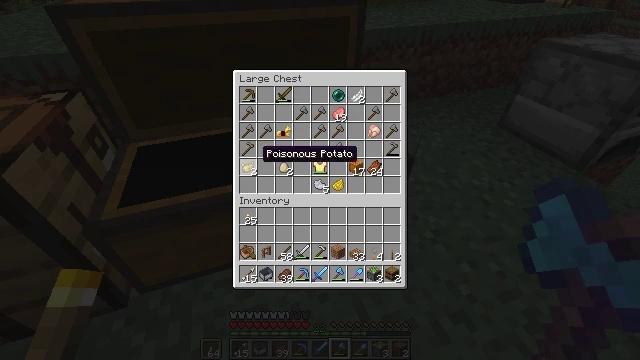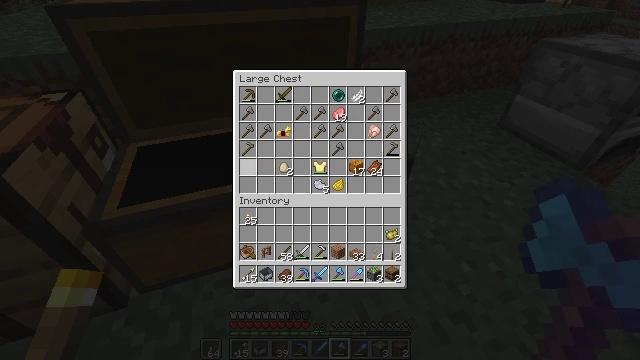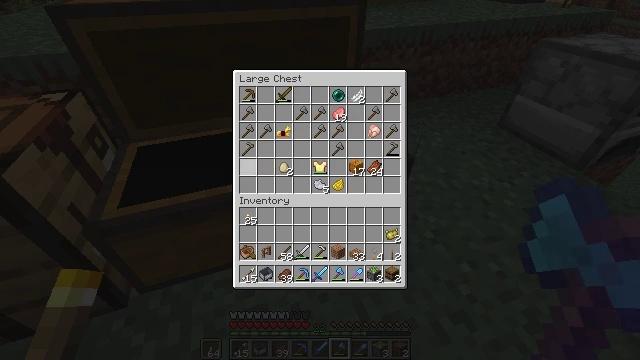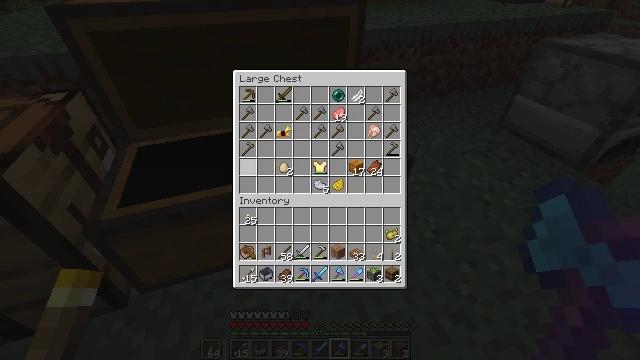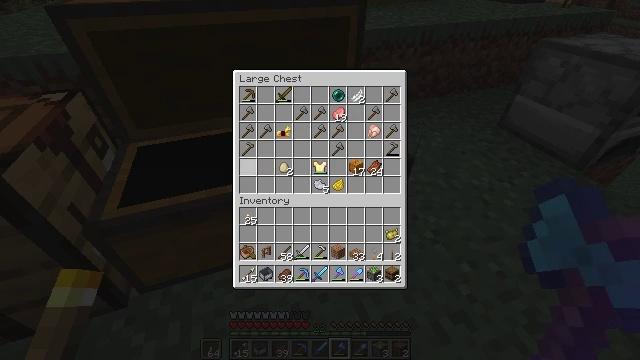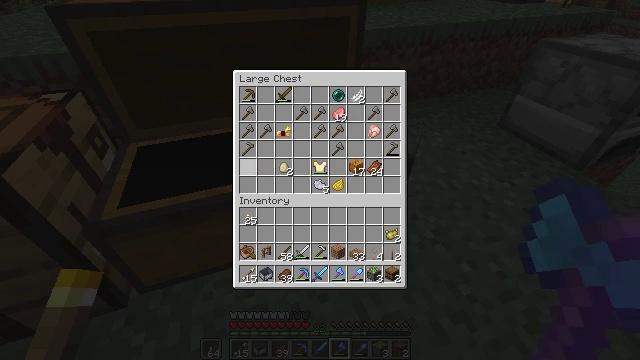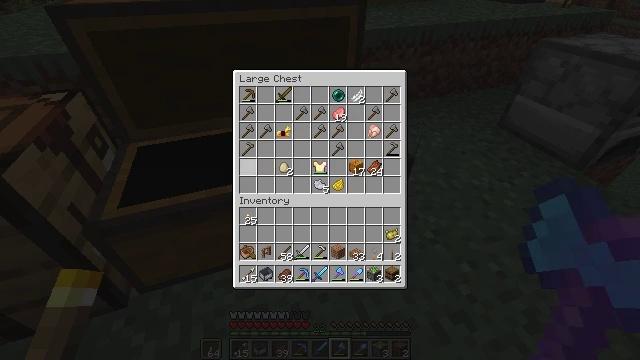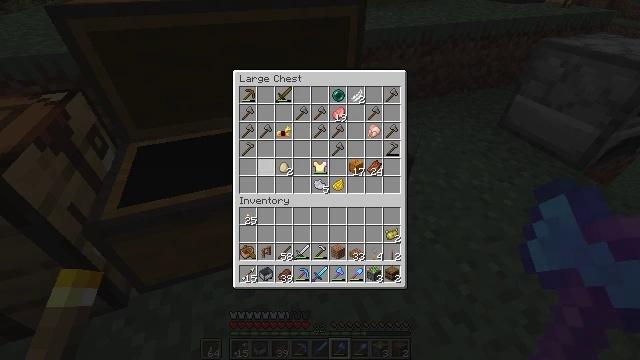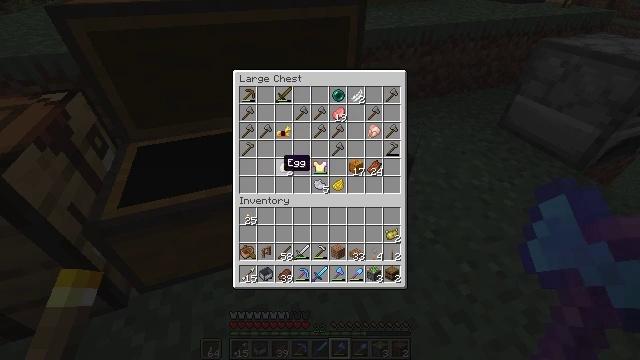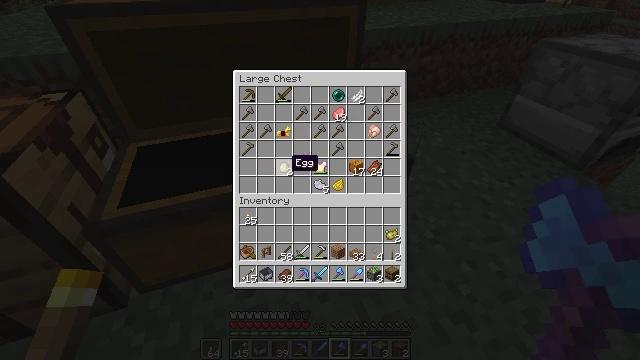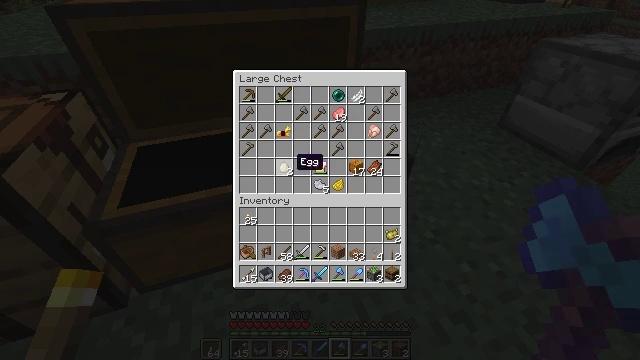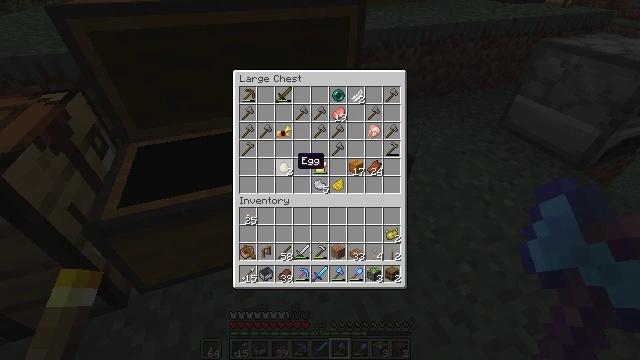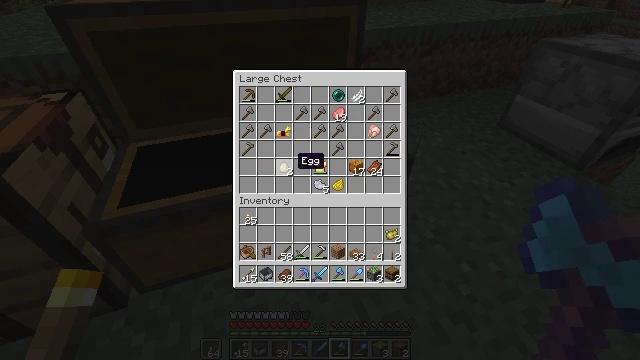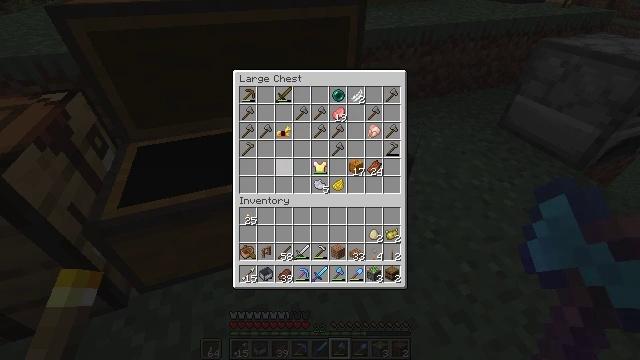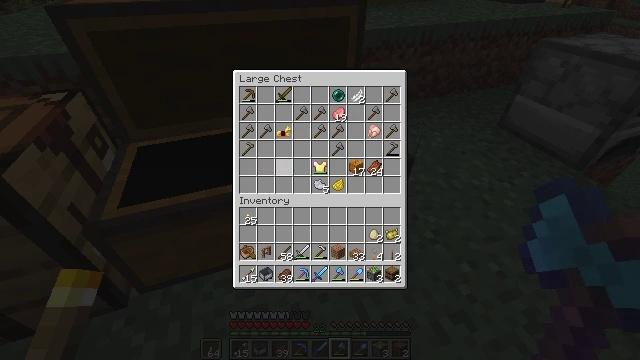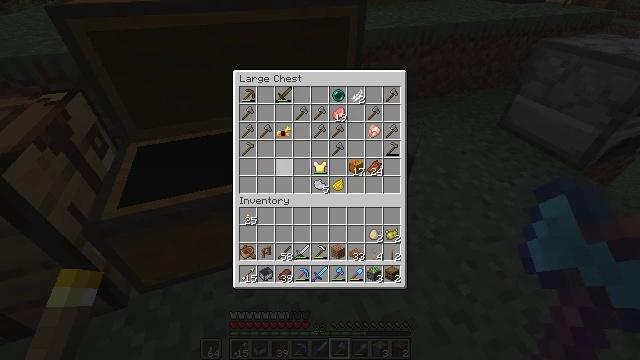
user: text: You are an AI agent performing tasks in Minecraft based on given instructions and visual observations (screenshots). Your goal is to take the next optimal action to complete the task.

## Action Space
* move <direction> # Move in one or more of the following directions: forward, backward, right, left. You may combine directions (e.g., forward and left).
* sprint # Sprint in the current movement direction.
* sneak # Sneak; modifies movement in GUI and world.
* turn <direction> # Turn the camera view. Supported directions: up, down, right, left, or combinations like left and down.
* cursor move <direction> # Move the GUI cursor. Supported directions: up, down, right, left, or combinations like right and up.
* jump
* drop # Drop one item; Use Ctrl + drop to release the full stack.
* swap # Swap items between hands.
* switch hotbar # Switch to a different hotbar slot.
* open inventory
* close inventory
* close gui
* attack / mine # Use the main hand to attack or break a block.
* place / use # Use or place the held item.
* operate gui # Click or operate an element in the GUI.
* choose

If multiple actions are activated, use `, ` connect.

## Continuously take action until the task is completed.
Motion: motion action
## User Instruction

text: Gather the chest from its place.
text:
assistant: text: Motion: sneak, operate gui
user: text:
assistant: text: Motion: sneak, operate gui
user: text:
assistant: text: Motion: sneak, operate gui
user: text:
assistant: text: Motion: sneak
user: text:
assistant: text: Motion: sneak
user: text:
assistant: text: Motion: sneak
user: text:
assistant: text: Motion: sneak, cursor move right
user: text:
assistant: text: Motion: sneak, cursor move right
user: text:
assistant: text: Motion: sneak, cursor move right
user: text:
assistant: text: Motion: sneak
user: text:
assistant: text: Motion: sneak
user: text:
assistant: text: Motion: sneak
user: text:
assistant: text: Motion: sneak, operate gui
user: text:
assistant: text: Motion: sneak, operate gui
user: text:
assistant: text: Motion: sneak, operate gui
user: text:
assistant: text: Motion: sneak
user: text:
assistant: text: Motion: sneak
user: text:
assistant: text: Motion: sneak
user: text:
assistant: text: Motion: sneak, cursor move right
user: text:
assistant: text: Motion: sneak, cursor move right
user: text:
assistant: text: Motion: sneak, cursor move right
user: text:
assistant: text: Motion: sneak, cursor move right
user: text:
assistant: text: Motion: sneak, cursor move right
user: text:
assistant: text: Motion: sneak
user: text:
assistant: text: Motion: sneak
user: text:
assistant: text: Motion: sneak
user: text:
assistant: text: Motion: sneak
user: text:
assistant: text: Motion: sneak
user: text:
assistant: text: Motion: sneak
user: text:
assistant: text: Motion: sneak, cursor move left